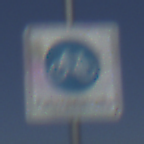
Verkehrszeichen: BeginnFahrradstrasse
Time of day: MorningAfternoon
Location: Outdoor (Nature)
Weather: Clear
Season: NotSpecified
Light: Natural